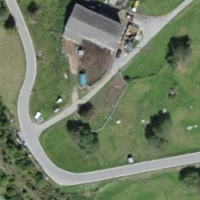
EUNIS habitat code: 24
Species observed at this site:
Cirsium arvense